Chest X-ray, PA view. Patient: 46 years old, sex F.
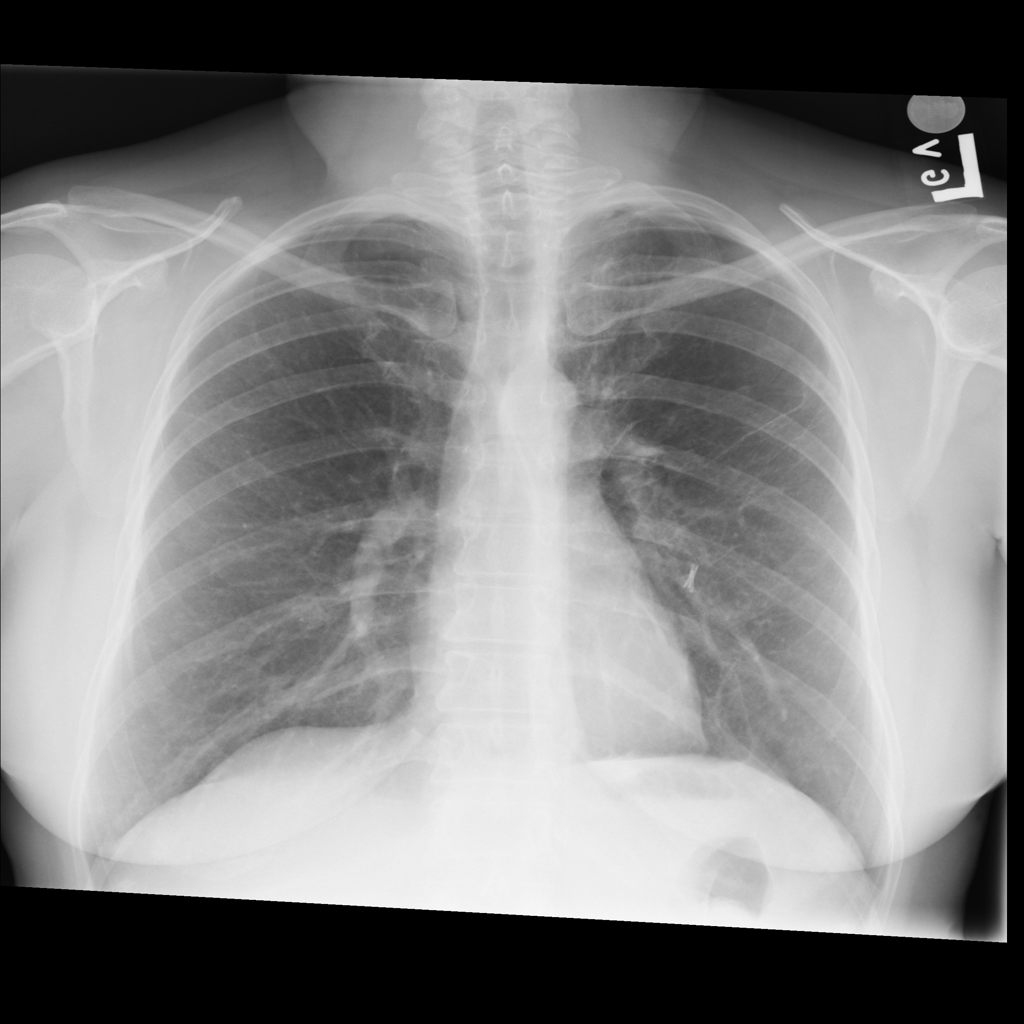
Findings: No Finding